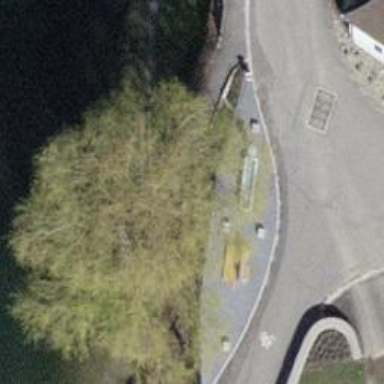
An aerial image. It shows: Concrete bench.